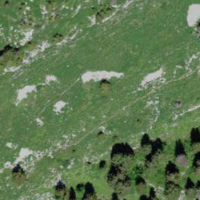
EUNIS habitat code: 23
Species observed at this site:
Papilio machaon